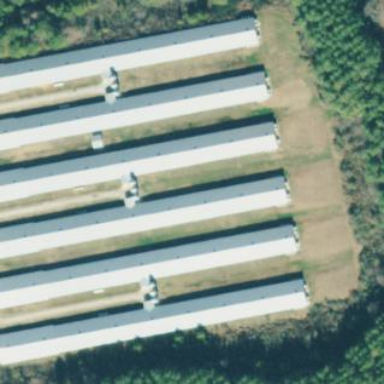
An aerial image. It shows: Poultry farmyard is depicted in the image.